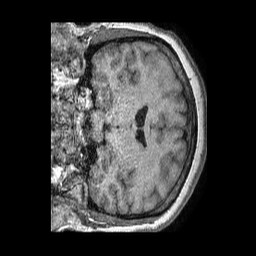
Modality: T1w
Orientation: coronal
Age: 52
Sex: female
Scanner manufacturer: philips
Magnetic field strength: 1.5 T
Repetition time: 0.00757 s
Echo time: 0.003482 s